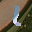
Label: 1